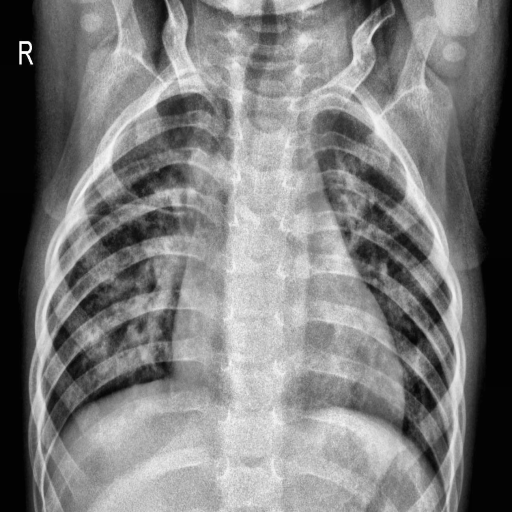
Finding: PNEUMONIA